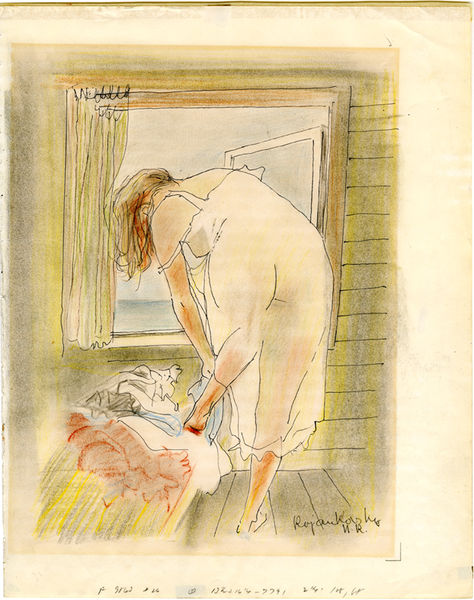
Titel: A Woman at a Window, A Woman at a Window
Künstler: Fedor Stepanovich Rozhankovskii
Standort: Amherst (Massachusetts, USA)
Institution: Mead Art Museum, Amherst College
Schlagwörter: fenster, frau, rücken, skizze, zimmer, nachthemd, schrift, blue, curtain, hands, red, stockings, white, window, arm, dress, hair, lady, room, wall, woman, yellow, bed, bedroom, bett, blanket, dressing, gown, floor, ausziehen, text, cartoon, wood, naked, nude, sky, durchsichtig, ear, girl, ocean, red hair, sea, feet, view, drawing, paper, frame, sexy, color, sketch, träger, glass, breast, peach, outside, erwartung, arms, clothes, neck, pose, ink, back, butt, foot, pastel, harre, legs, timber, freier, clothing, page, open, standing, frivol, bottom, stocking, leg, blonde, bath, laundry, inside, dressed, slip, be, sensual, buttocks, nightgown, undressing, backside, window open, getting dressed, shear, red head, tranparent, transparant, boards, dress.signed.crayon, neglige, open window, loose hair, undressed, undress, undergarments, derrierre